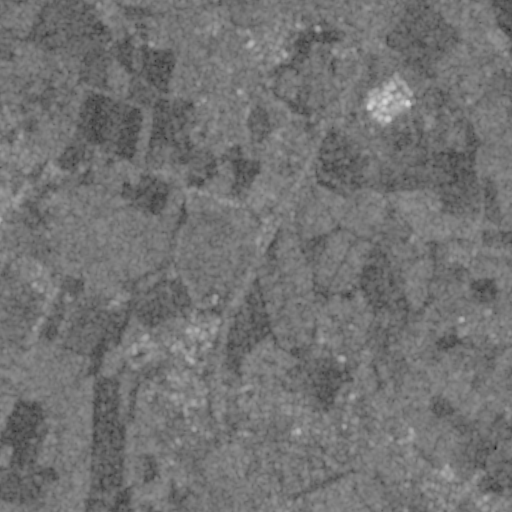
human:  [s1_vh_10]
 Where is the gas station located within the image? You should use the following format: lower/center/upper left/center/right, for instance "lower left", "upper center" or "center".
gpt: The gas station is located in the lower right of the image.
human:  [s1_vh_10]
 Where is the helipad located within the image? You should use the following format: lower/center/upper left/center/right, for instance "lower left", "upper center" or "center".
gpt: The helipad is located in the upper right of the image.
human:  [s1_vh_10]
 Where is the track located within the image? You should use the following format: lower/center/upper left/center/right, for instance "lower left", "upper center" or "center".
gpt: There is no track in the image.

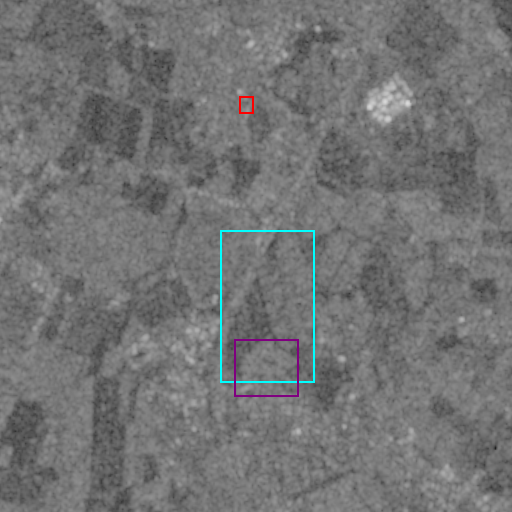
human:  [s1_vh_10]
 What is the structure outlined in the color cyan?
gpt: The structure outlined in cyan is a crop field.
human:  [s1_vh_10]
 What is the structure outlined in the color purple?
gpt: The structure outlined in purple is a park.
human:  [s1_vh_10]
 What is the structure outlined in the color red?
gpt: The structure outlined in red is a parking lot.
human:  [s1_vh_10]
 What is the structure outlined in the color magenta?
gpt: There is no magenta outline.